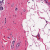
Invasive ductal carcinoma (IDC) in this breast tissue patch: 0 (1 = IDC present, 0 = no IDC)